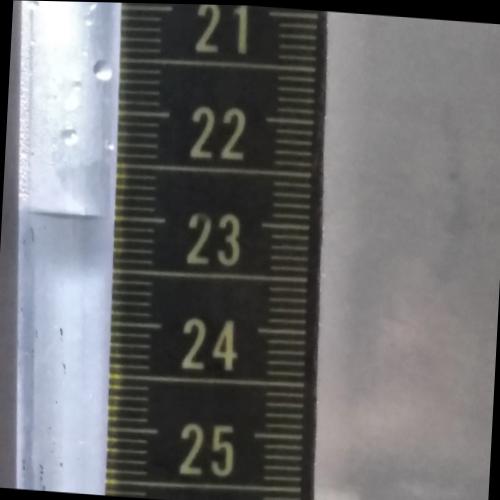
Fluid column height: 23.0 cm